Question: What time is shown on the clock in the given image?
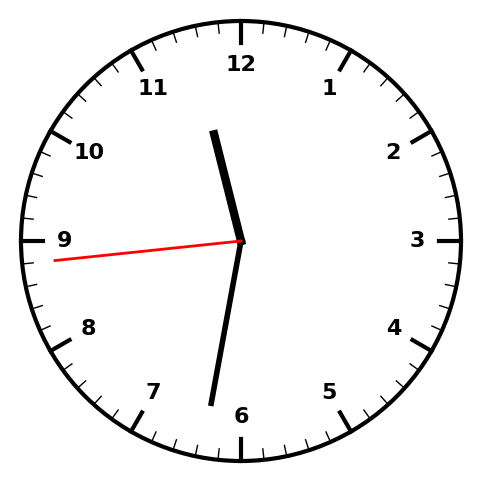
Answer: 11:31:44